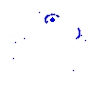
Particle: kaon